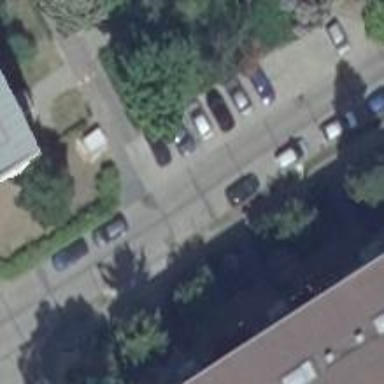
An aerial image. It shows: Residential road with asphalt surface. There are parallel parking lanes on both left and right sides of the street.